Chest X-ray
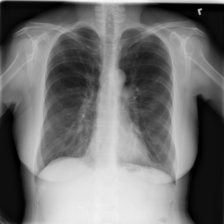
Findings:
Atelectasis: negative
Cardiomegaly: negative
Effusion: negative
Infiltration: negative
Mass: negative
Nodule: negative
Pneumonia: negative
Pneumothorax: negative
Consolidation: negative
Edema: negative
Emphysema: negative
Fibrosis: negative
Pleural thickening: negative
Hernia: negative